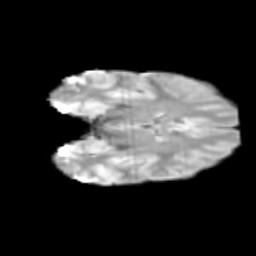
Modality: T2w
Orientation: coronal
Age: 12
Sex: female
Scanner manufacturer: siemens
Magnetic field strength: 3 T
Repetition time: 3.8 s
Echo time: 0.07 s